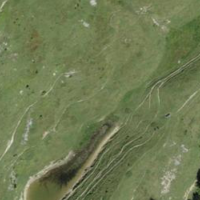
EUNIS habitat code: 23
Species observed at this site:
Arcyptera fusca
Ichthyosaura alpestris